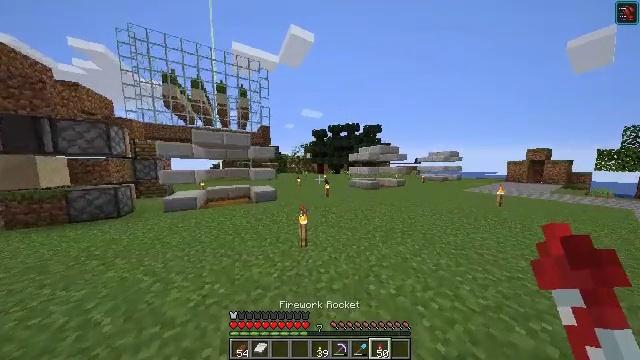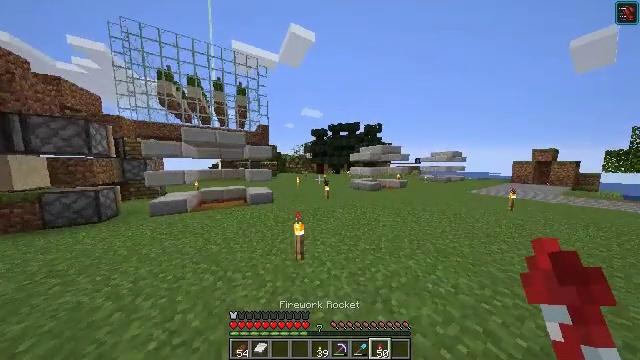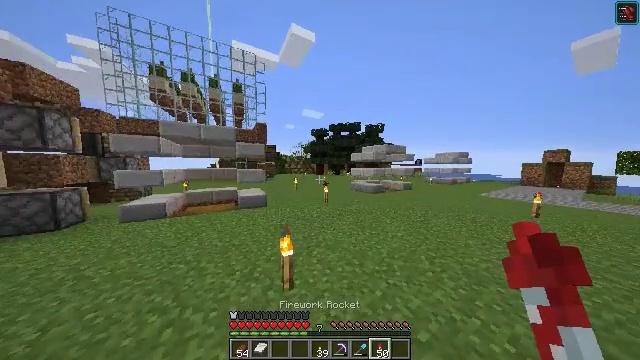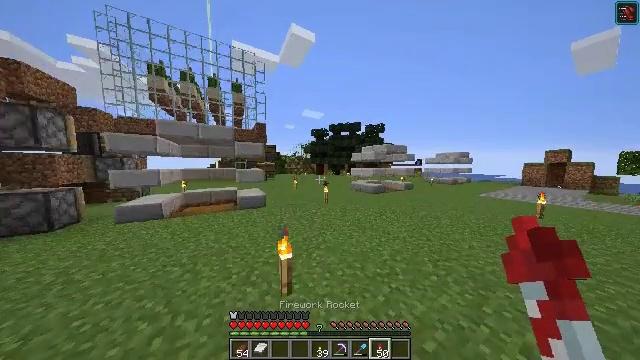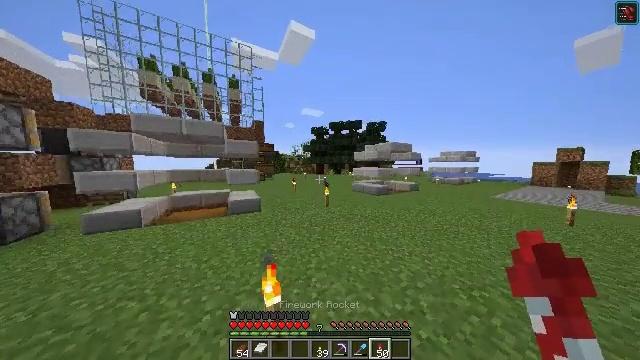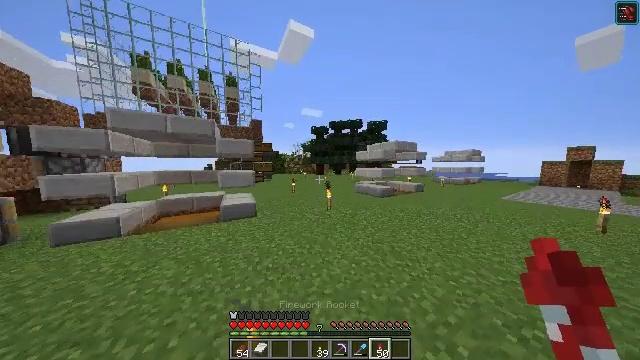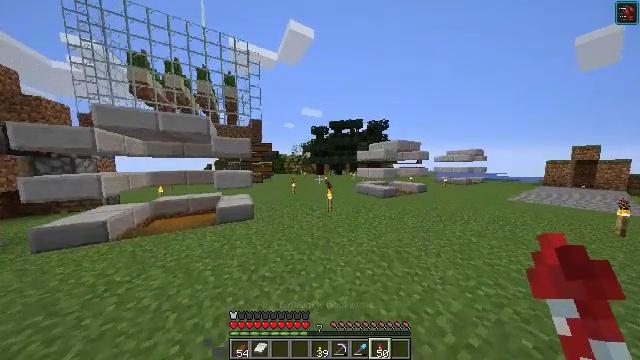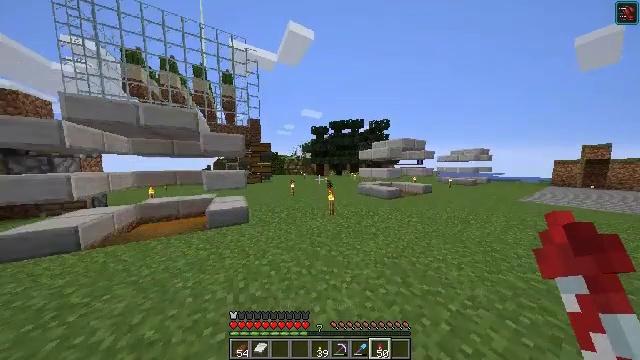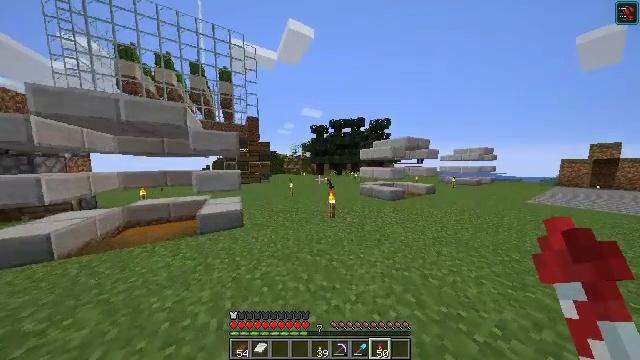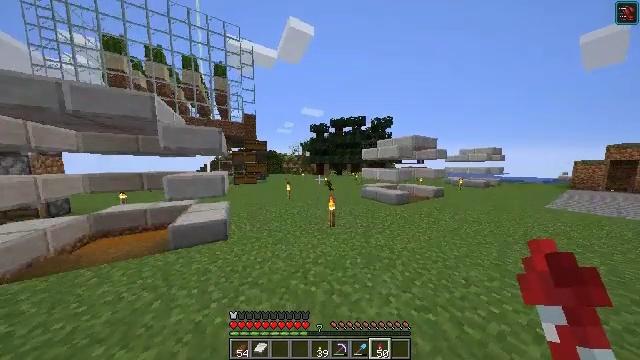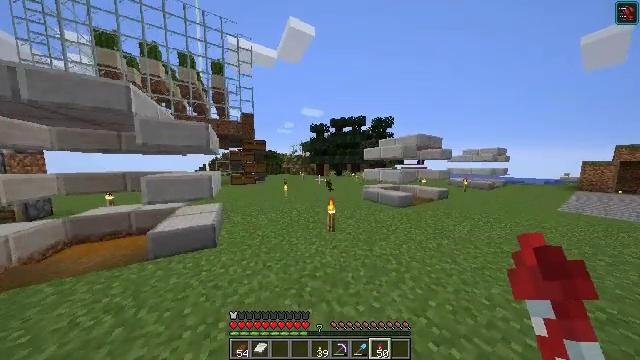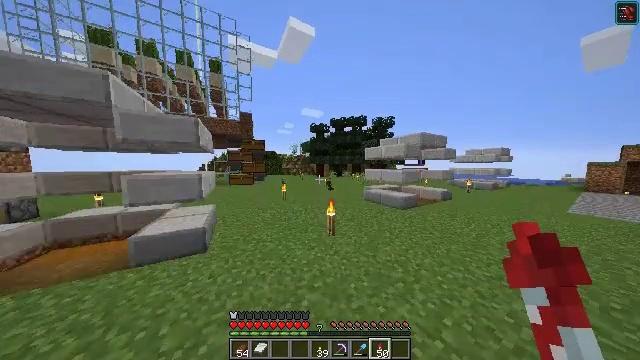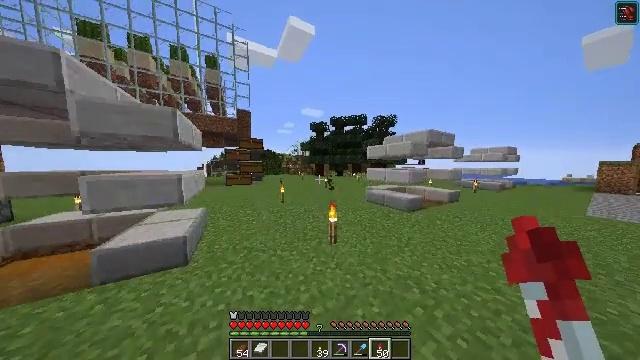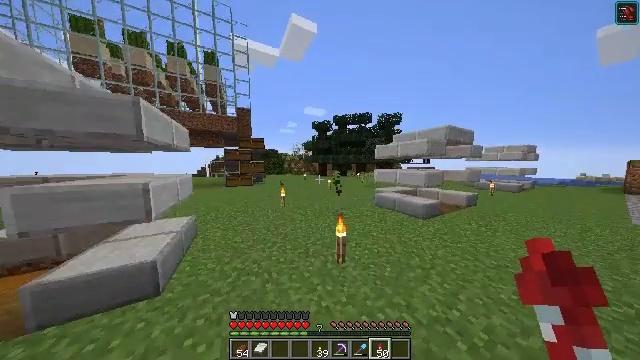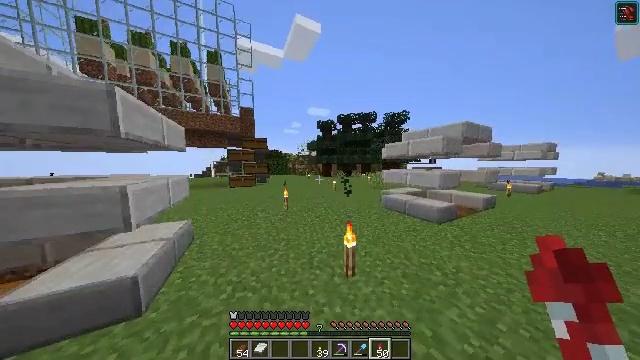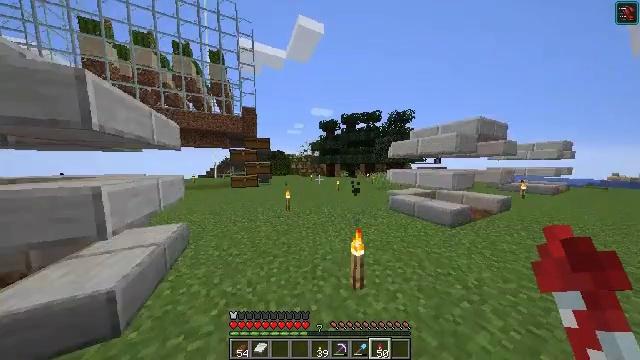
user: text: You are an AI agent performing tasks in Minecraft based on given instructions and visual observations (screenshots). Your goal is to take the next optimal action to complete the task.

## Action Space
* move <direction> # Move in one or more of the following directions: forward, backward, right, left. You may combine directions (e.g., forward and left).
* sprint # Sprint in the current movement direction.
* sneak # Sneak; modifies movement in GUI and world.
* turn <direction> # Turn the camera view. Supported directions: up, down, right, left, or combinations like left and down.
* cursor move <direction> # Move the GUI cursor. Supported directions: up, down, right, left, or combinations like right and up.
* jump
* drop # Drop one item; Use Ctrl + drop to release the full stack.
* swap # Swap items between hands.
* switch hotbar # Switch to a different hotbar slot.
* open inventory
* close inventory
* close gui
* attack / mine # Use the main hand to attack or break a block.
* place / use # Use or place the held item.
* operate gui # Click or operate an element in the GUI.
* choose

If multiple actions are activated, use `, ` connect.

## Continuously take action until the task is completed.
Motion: motion action
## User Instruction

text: Remove a firework rocket from the inventory.
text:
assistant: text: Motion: move forward
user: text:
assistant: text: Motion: move forward
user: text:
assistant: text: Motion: move forward
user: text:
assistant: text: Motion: move forward
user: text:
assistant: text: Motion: move forward
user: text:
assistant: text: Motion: move forward
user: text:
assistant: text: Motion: move forward
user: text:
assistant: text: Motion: move forward
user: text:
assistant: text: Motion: move forward
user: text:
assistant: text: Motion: move forward
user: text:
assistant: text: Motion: move forward
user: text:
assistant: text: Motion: move forward
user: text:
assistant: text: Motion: move forward, turn left
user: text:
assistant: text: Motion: move forward, turn left
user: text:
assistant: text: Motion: move forward, turn left
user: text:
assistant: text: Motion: move forward
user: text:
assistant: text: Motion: move forward
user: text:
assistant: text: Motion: move forward
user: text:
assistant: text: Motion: move forward
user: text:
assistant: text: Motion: move forward
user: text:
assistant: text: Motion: move forward
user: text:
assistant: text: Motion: move forward
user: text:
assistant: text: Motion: move forward
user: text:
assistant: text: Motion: move forward
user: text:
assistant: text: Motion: move forward
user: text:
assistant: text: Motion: move forward
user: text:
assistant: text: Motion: move forward
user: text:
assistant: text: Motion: move forward
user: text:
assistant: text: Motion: move forward
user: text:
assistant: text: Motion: move forward